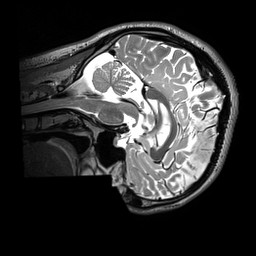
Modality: T2w
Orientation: sagittal
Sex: male
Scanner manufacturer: siemens
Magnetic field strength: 3 T
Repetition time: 3.2 s
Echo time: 0.409 s